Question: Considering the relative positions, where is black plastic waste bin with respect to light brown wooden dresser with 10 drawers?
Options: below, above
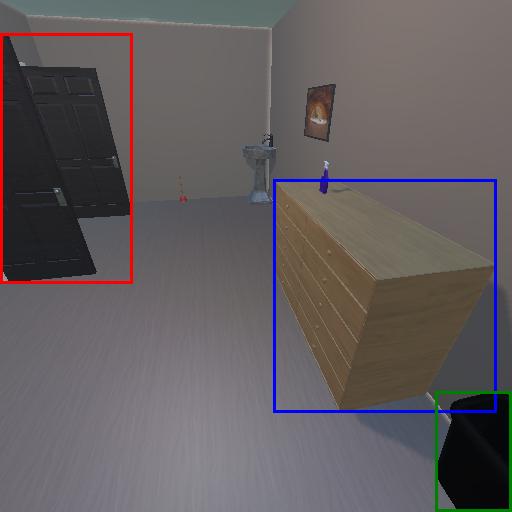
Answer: below